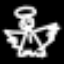
Label: angel